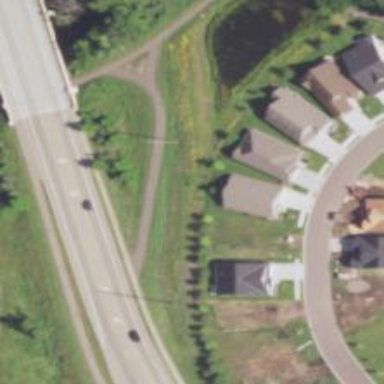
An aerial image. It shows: Asphalt cycleway.